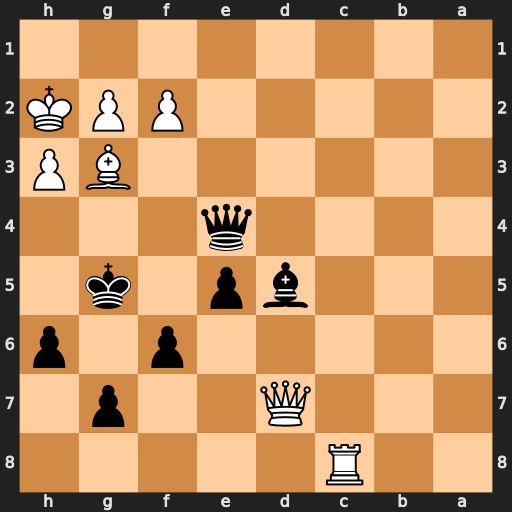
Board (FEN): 2R5/3Q2p1/5p1p/3bp1k1/4q3/6BP/5PPK/8
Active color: b
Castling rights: -
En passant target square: -
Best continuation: Qxg2#